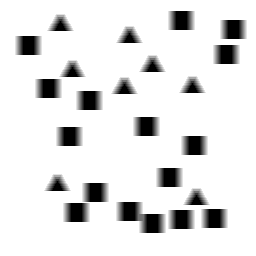
Squares: 16
Triangles: 8
Stars: 0
Total shapes: 24